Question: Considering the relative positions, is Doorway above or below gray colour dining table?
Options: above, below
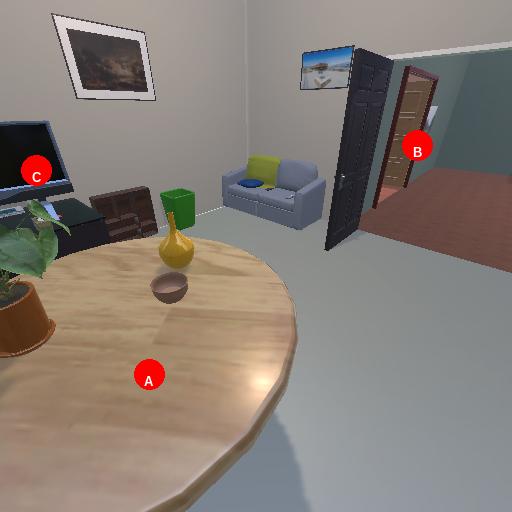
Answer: above